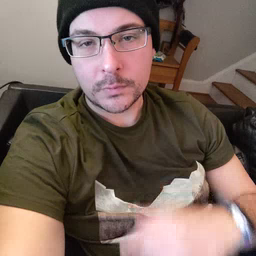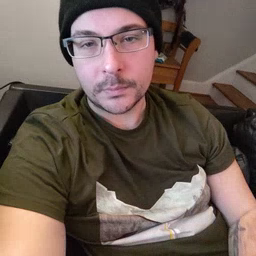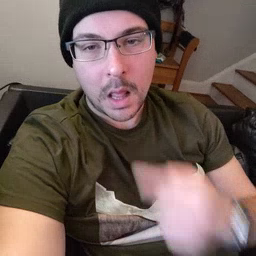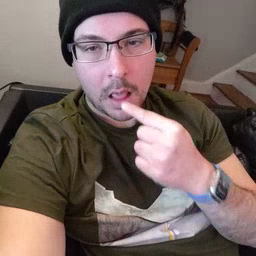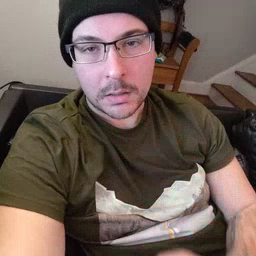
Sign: tongue